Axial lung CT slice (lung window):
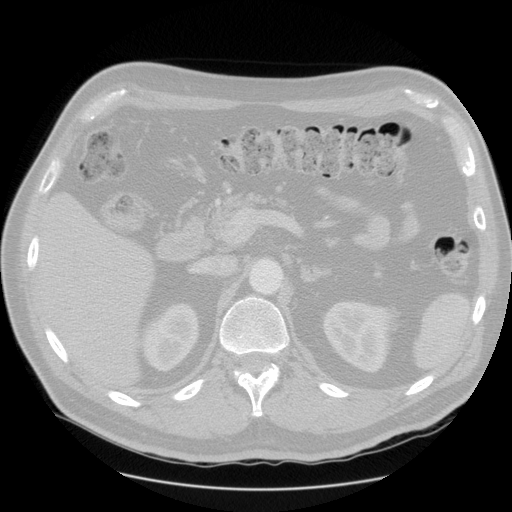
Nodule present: no